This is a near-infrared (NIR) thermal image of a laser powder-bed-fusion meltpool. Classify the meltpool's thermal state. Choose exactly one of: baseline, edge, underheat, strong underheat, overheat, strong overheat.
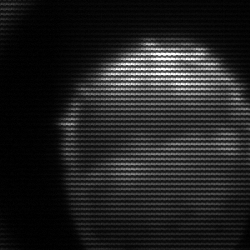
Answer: edge